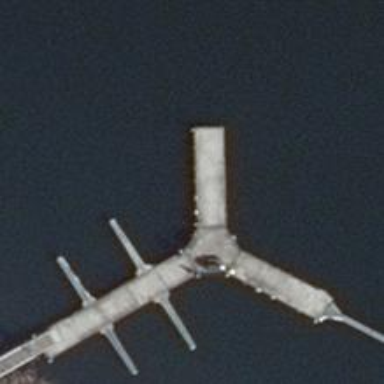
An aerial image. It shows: Man-made pier.